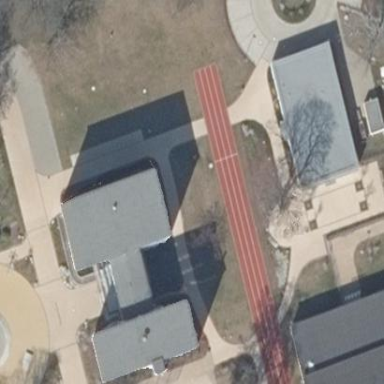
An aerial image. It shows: School building.